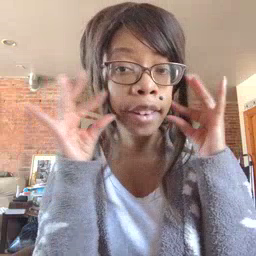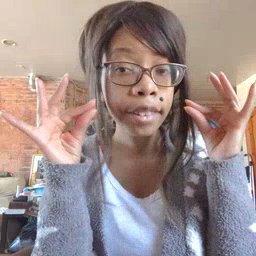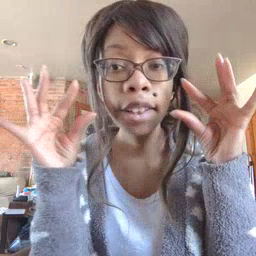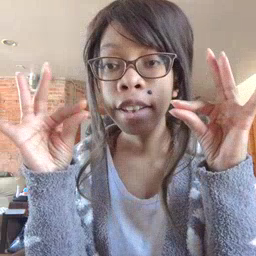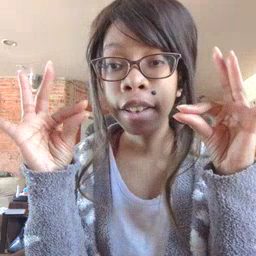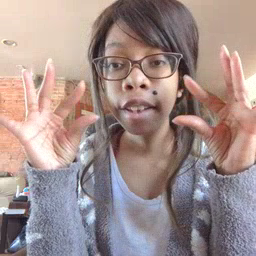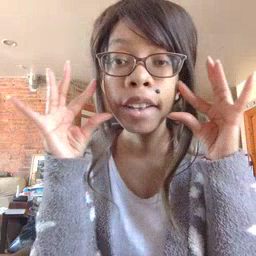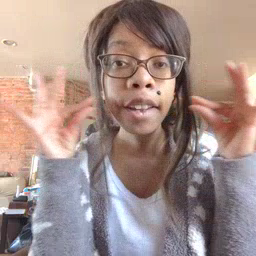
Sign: cat